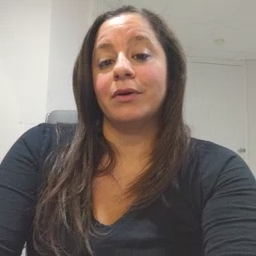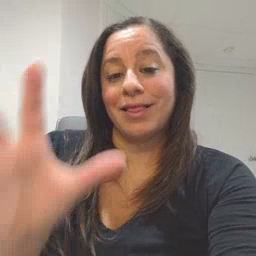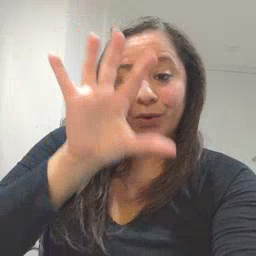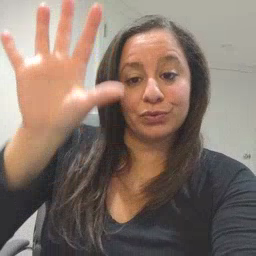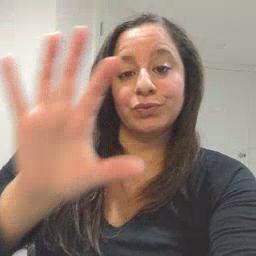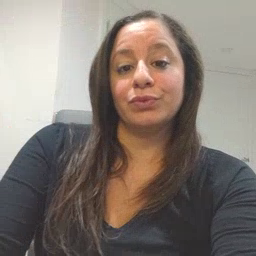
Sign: cloud